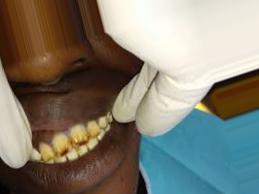
Condition: Tooth Discoloration